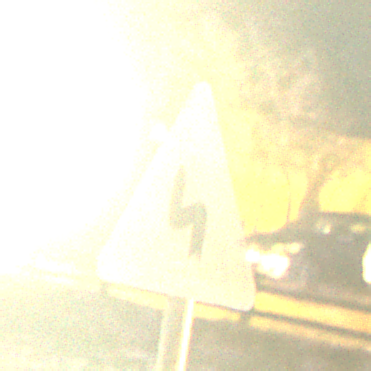
Verkehrszeichen: DoppelkurveZunaechstLinks
Umgebung: Outdoor, Suburban
Tageszeit: Night
Wetter: Clear
Licht: Artificial
Jahreszeit: NotSpecified
Kontrast: HighContrast